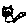
Label: cat